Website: apple
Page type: order-tracking
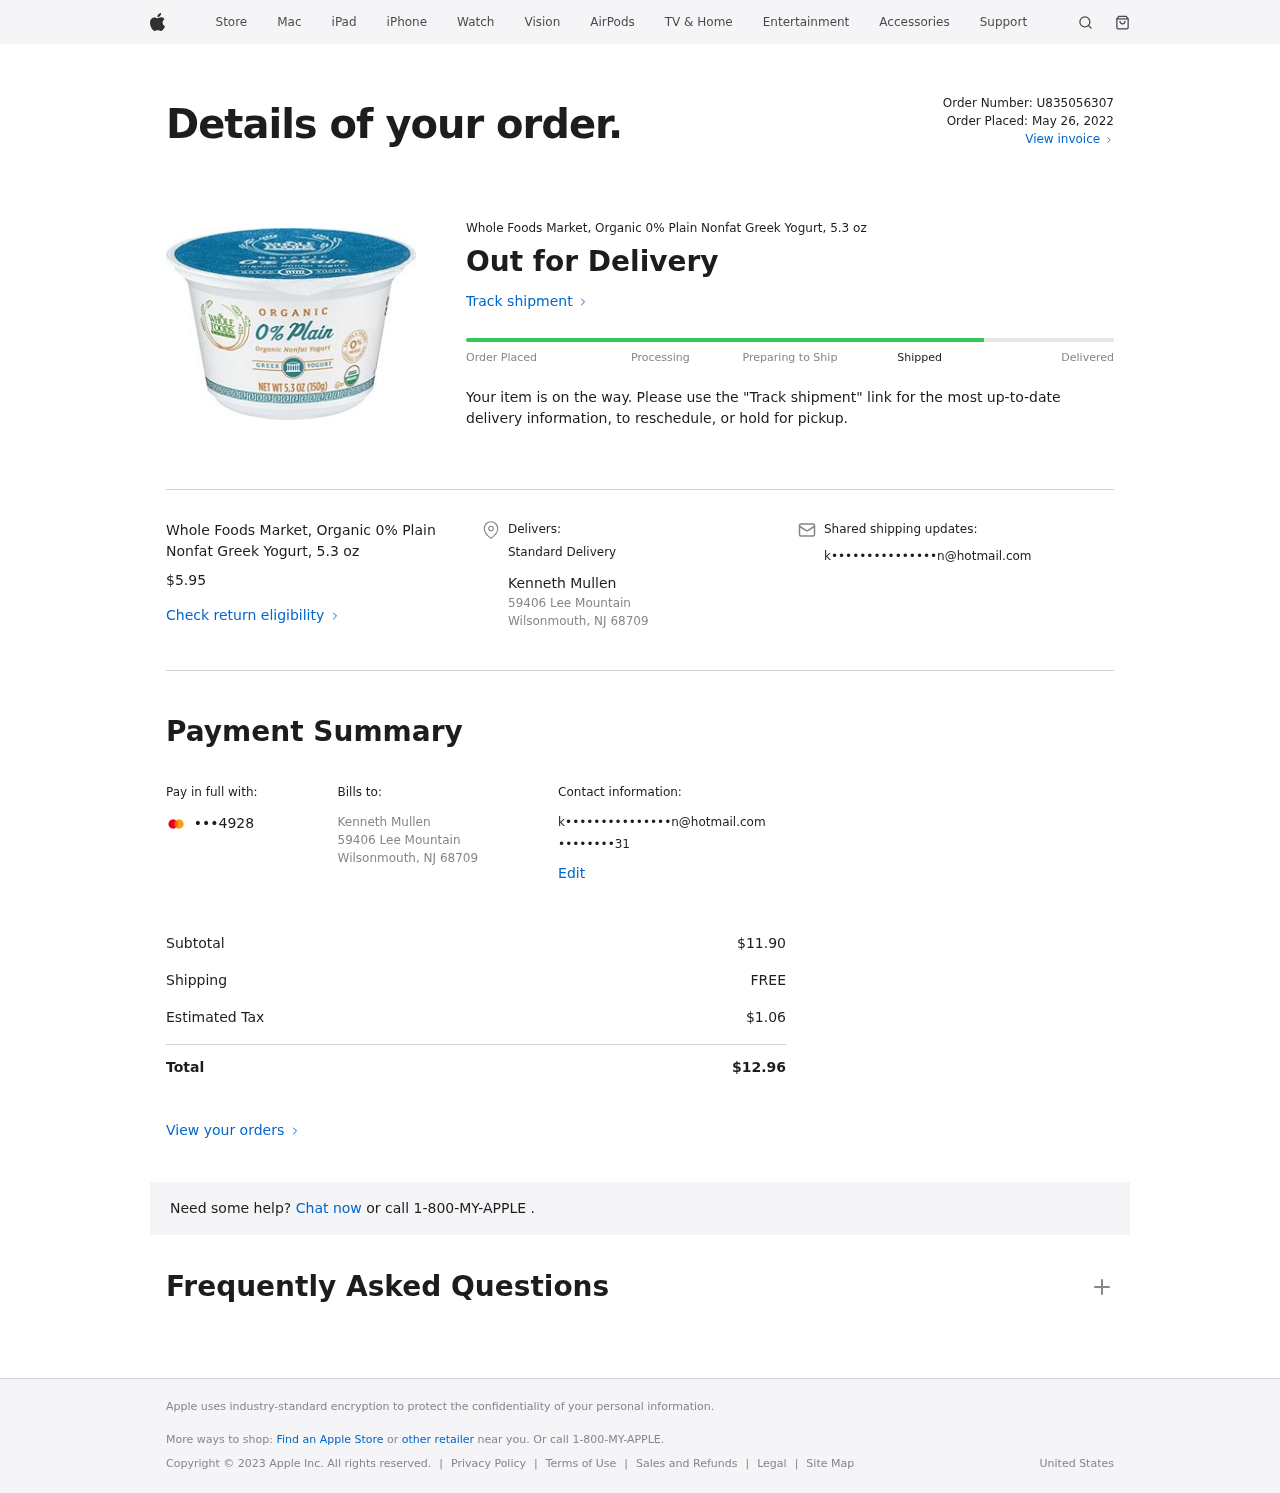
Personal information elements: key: PII_CARD_LAST4
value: •••4928
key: PII_CITY_STATE_ZIP
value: Wilsonmouth, NJ 68709
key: PII_EMAIL
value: k•••••••••••••••n@hotmail.com
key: PII_FULLNAME
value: Kenneth Mullen
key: PII_PHONE
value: ••••••••31
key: PII_STREET
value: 59406 Lee Mountain
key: PII_FULLNAME2
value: Kenneth Mullen
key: PII_CITY
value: Wilsonmouth
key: PII_STATE_ABBR
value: NJ
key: PII_POSTCODE
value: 68709
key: PII_POSTCODE_FULL
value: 68709
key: PII_CITY_STATE
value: Wilsonmouth, NJ
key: PII_LOCATION2_POSTCODE_EXT
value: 6870
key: PII_POSTCODE_NUMERIC
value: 68709
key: PII_LOCATION2_POSTCODE_EXT_NUMERIC
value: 6870
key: PII_EMAIL2
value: k•••••••••••••••n@hotmail.com
Product elements: key: PRODUCT1_NAME
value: Whole Foods Market, Organic 0% Plain Nonfat Greek Yogurt, 5.3 oz
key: PRODUCT1_PRICE
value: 5.95
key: PRODUCT1_NAME2
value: Whole Foods Market, Organic 0% Plain Nonfat Greek Yogurt, 5.3 oz
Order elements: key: ORDER_ID
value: Order Number: U835056307
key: ORDER_DATE
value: Order Placed: May 26, 2022
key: ORDER_SUBTOTAL
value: $11.90
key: ORDER_SHIPPING_COST
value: FREE
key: ORDER_TAX
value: $1.06
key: ORDER_TOTAL
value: $12.96